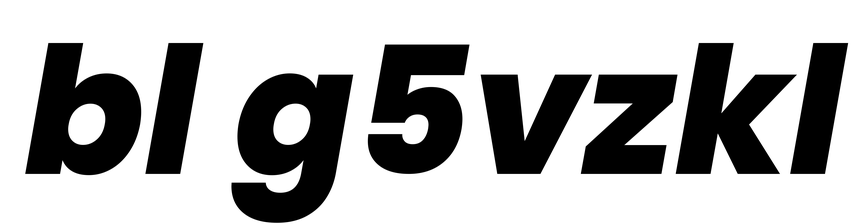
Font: Poppins-ExtraBoldItalic